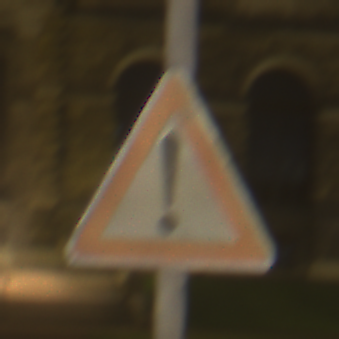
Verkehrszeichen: Gefahrenstelle
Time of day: Night
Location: Outdoor (Urban)
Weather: Overcast
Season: NotSpecified
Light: Artificial